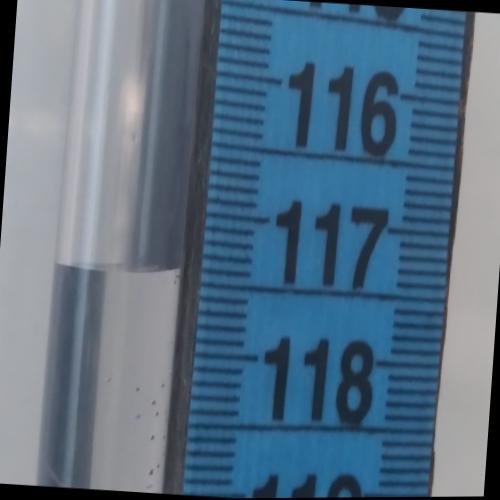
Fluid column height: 117.4 cm